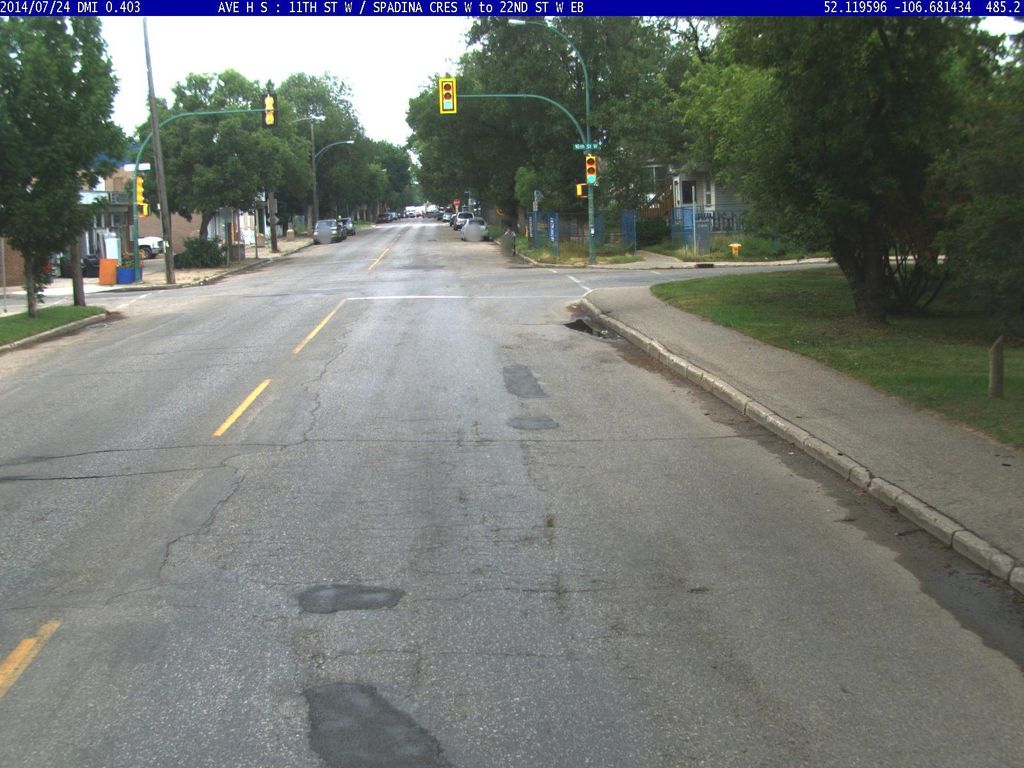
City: saskatoon